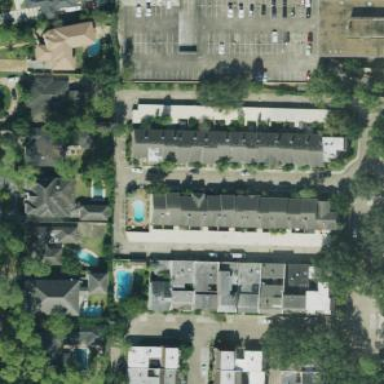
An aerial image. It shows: Condominium within residential area.